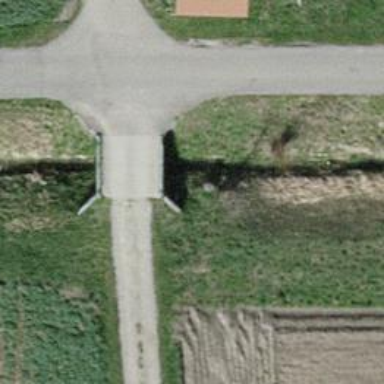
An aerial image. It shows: Track road on concrete bridge with grade 1 track type.